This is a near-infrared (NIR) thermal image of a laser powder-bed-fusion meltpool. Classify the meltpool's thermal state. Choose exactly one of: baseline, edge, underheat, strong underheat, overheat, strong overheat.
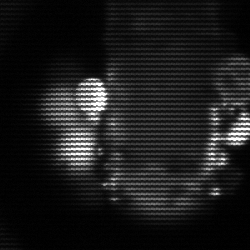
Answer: strong underheat